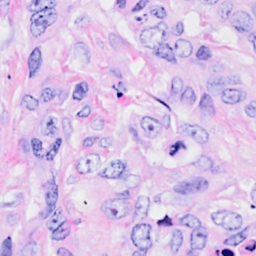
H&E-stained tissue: Breast